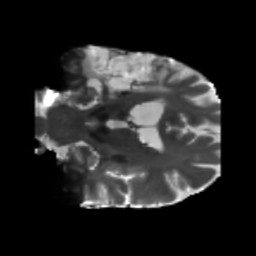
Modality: T2w
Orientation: coronal
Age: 47
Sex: male
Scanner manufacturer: siemens
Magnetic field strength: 3 T
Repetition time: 5.25 s
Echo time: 0.08 s